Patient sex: M
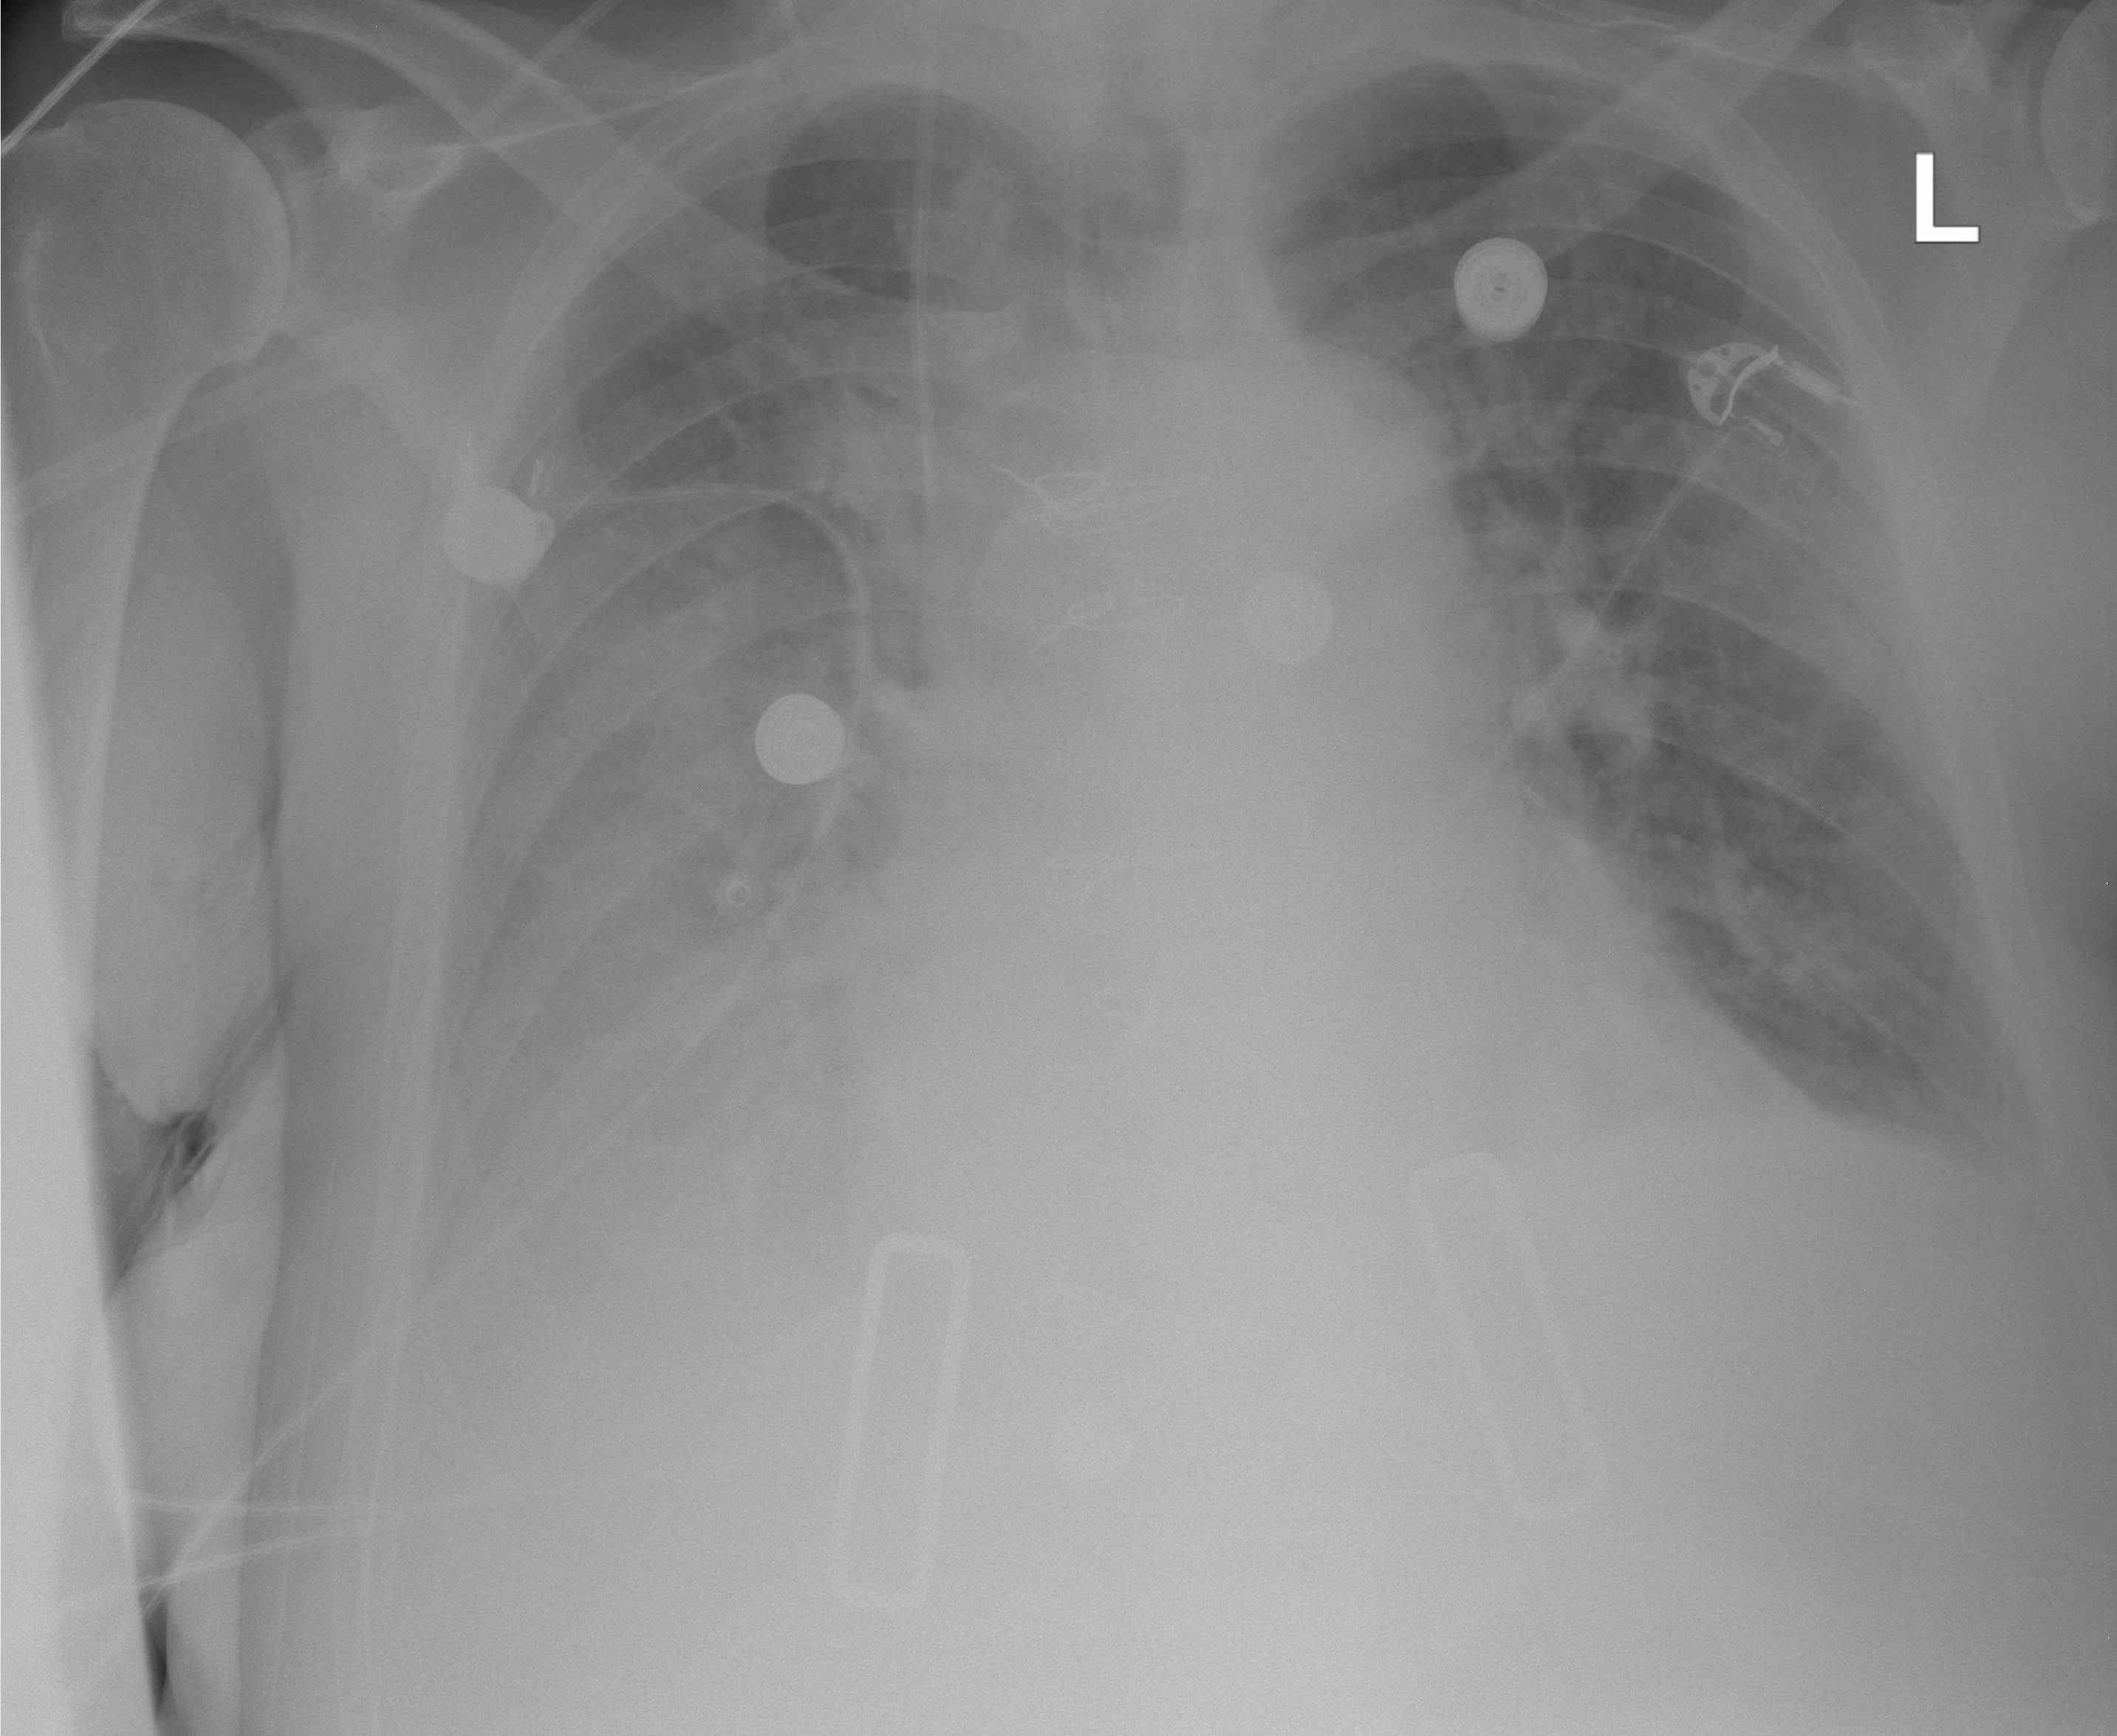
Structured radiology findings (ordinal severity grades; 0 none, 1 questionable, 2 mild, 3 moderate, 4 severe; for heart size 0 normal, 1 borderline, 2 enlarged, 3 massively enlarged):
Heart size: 2
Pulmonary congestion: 2
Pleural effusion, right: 3
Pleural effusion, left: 1
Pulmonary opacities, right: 0
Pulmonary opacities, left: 2
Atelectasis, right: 2
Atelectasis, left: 2